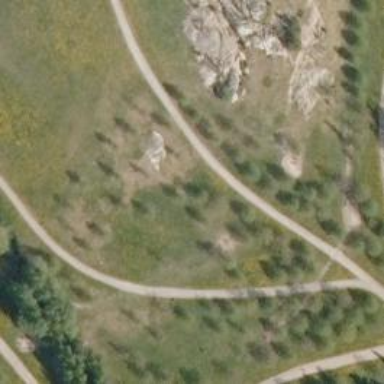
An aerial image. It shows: Disc golf hole.